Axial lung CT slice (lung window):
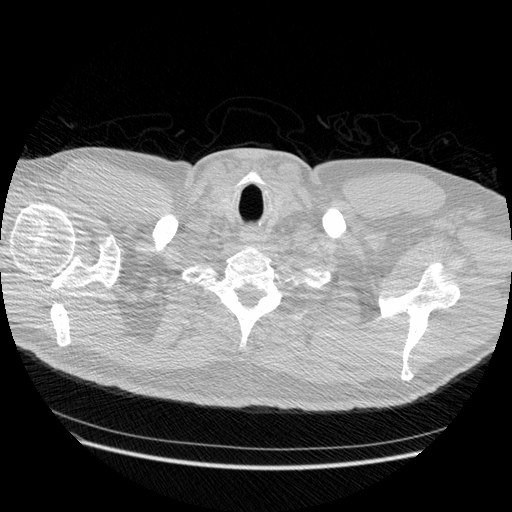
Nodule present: no